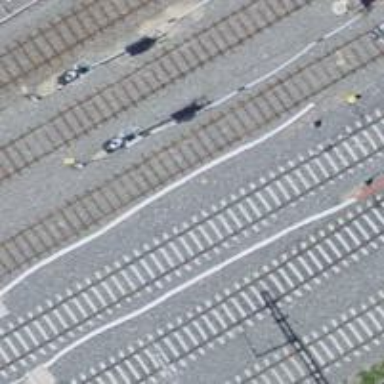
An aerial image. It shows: Railway signal.